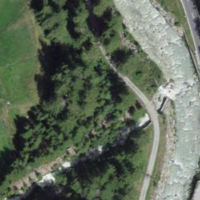
EUNIS habitat code: 55
Species observed at this site:
Artemisia vulgaris